Interaction volume radius: 5 \u00c5
Interaction volume height: 15 \u00c5
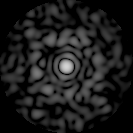
Disorder parameter: 0.7908